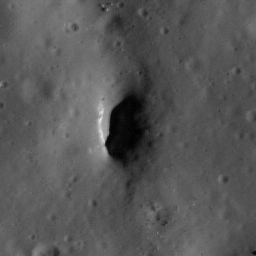
Pit: Copernicus 17b
Host crater: Copernicus
Host type: impact_melt
Lunar coordinates: latitude 10.24, longitude 339.601